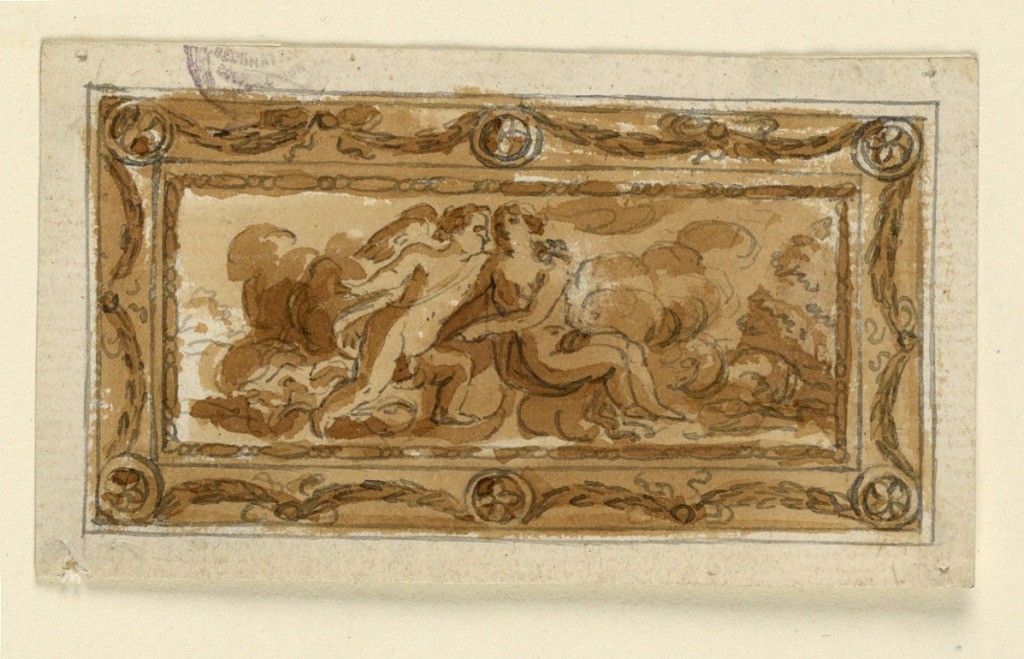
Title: Design for the Cover of a Snuff Box
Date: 1760–1780
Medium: Pen, brush and Chinese ink on sepia paper
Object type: Drawing
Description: Cupid, coming to Venus who is seated upon clouds, puts his left arm around her shoulders and points toward the earth as she does. Framed by a moulding with festoons hanging from bow knots and rosettes.